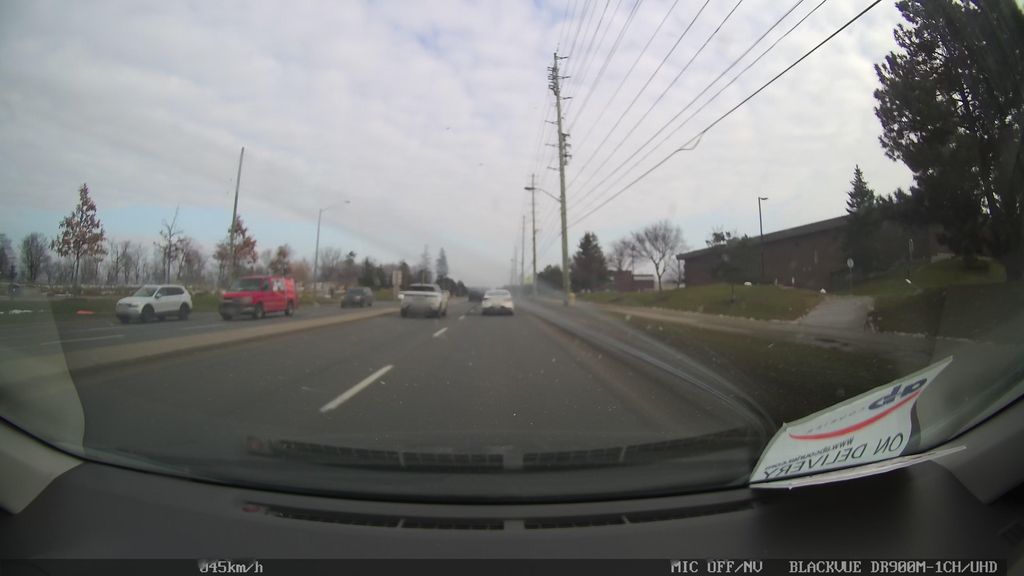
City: toronto